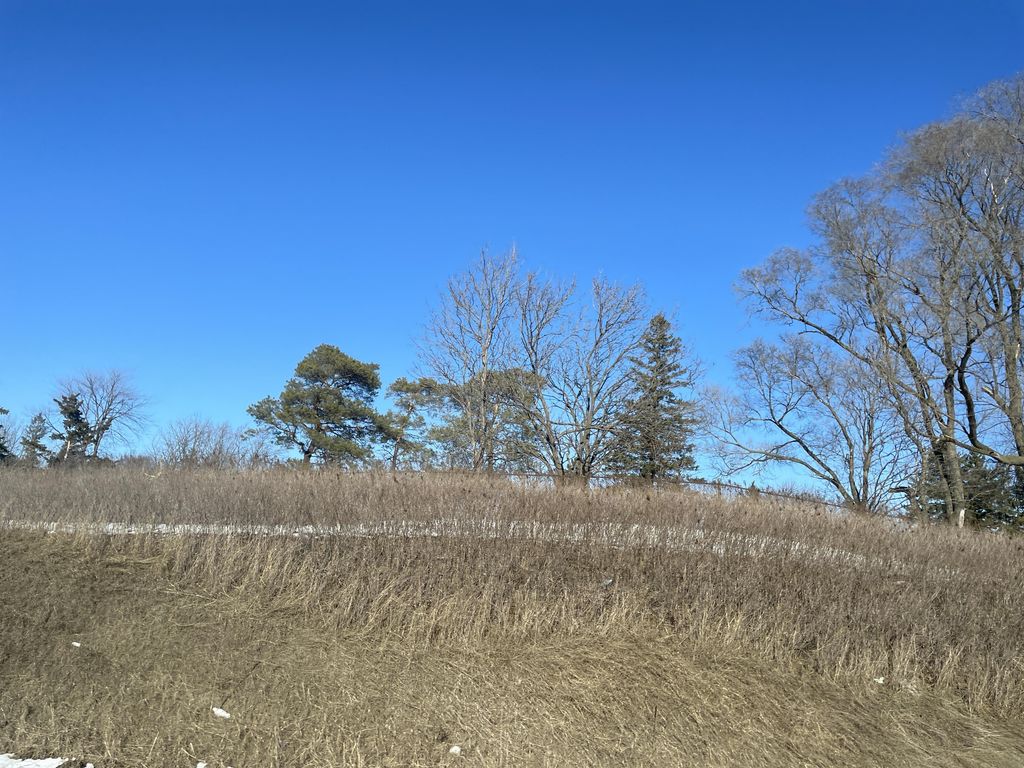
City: kitchener-waterloo